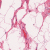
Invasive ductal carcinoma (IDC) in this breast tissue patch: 0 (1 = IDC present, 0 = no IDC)